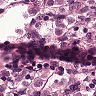
Metastatic tissue present: yes